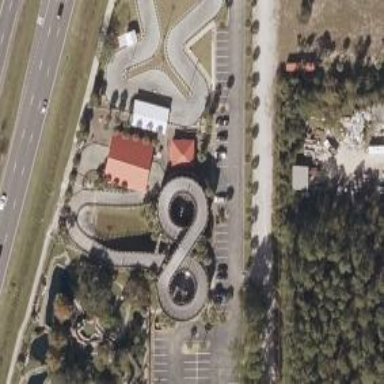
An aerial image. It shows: Karting raceway for sports enthusiasts.